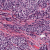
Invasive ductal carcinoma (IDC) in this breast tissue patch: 1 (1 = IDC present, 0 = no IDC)